Question: how to input the date and time to MS access by hitting a pushbutton at matlab figure?

my code for the date and time checkbox is:
'''
m=1;
while m==1
m=get(hObject,'value');
txt=datestr(now);
set(handles.text7,'string',txt);
pause(1);
end
'''
That code is located at a checkbox and date&time appears at static text. What I wanted to do is insert a pushbutton and whenever I will hit the pushbutton, It will be sent to the database table as an input but I don't know how to sync MS access to MatLab. Please help me because I'm very troubled right now :( Thank you in advance!
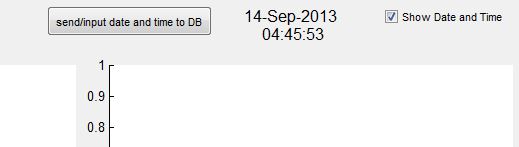
Answer: I finally made the connection of matlab and ms access. <URL> the tutorial on how to configure the connection first.
After successfully making a connection, I used this code on a callback.
'''
conn = database('databasename','username','password');
dbpath = 'C:\Users\______.mdb'; %insert database path
tableName = 'datetime'; %insert tablename here in MSAccess
colname = {'column1'} %column of your tables in MsAccess
date = datestr(now); %the string of date and time
coldata = {date}
insert(conn,tableName,colname,coldata); %will insert the data to the database.
close(conn);
'''